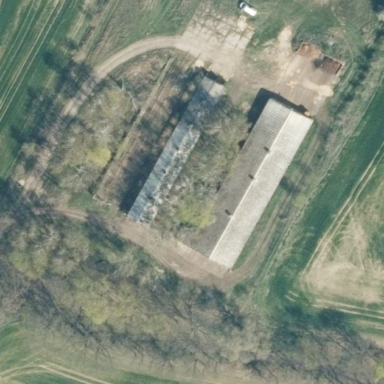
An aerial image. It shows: Farmyard area.